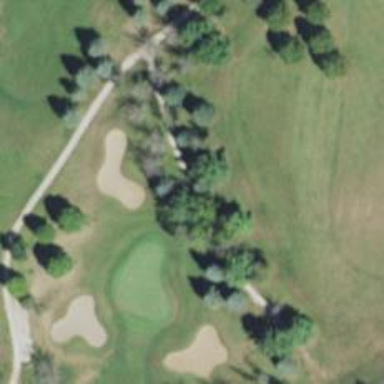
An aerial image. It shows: Path for both roads and golfers.